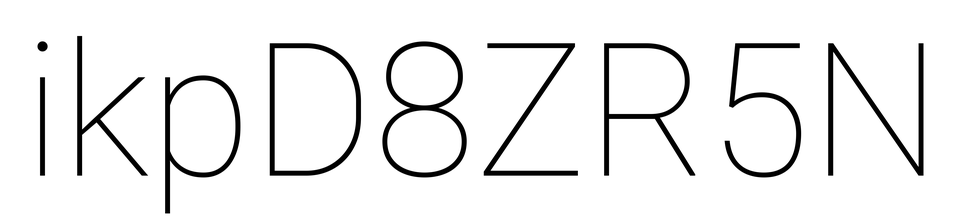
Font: Roboto_Thin